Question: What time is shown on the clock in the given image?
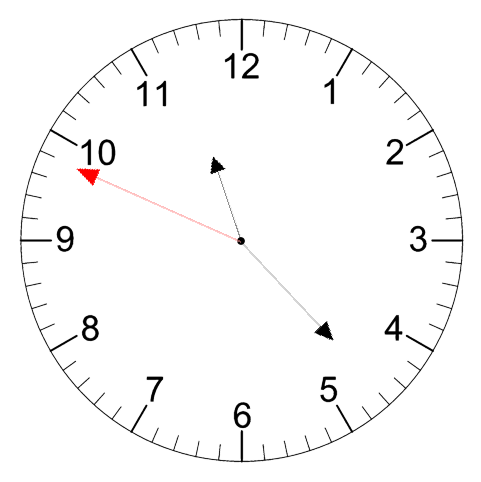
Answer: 11:22:49